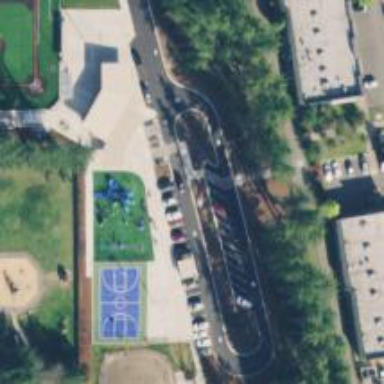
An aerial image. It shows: Playground featuring roundabout.